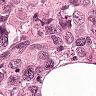
Metastatic tissue present: yes